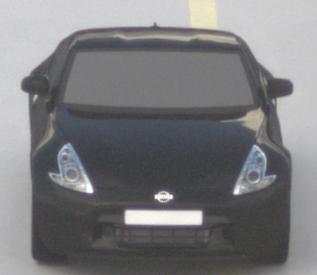
Make: Nissan
Model: 370Z Coupé
Detailed model: 370Z (Z34) Coupé
Model produced from: 2009/12
Model produced until: 2013/03
Doors: 3
Color: black
Road condition: dry road
Daytime: morning or afternoon
Contrast: low contrast